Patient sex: M
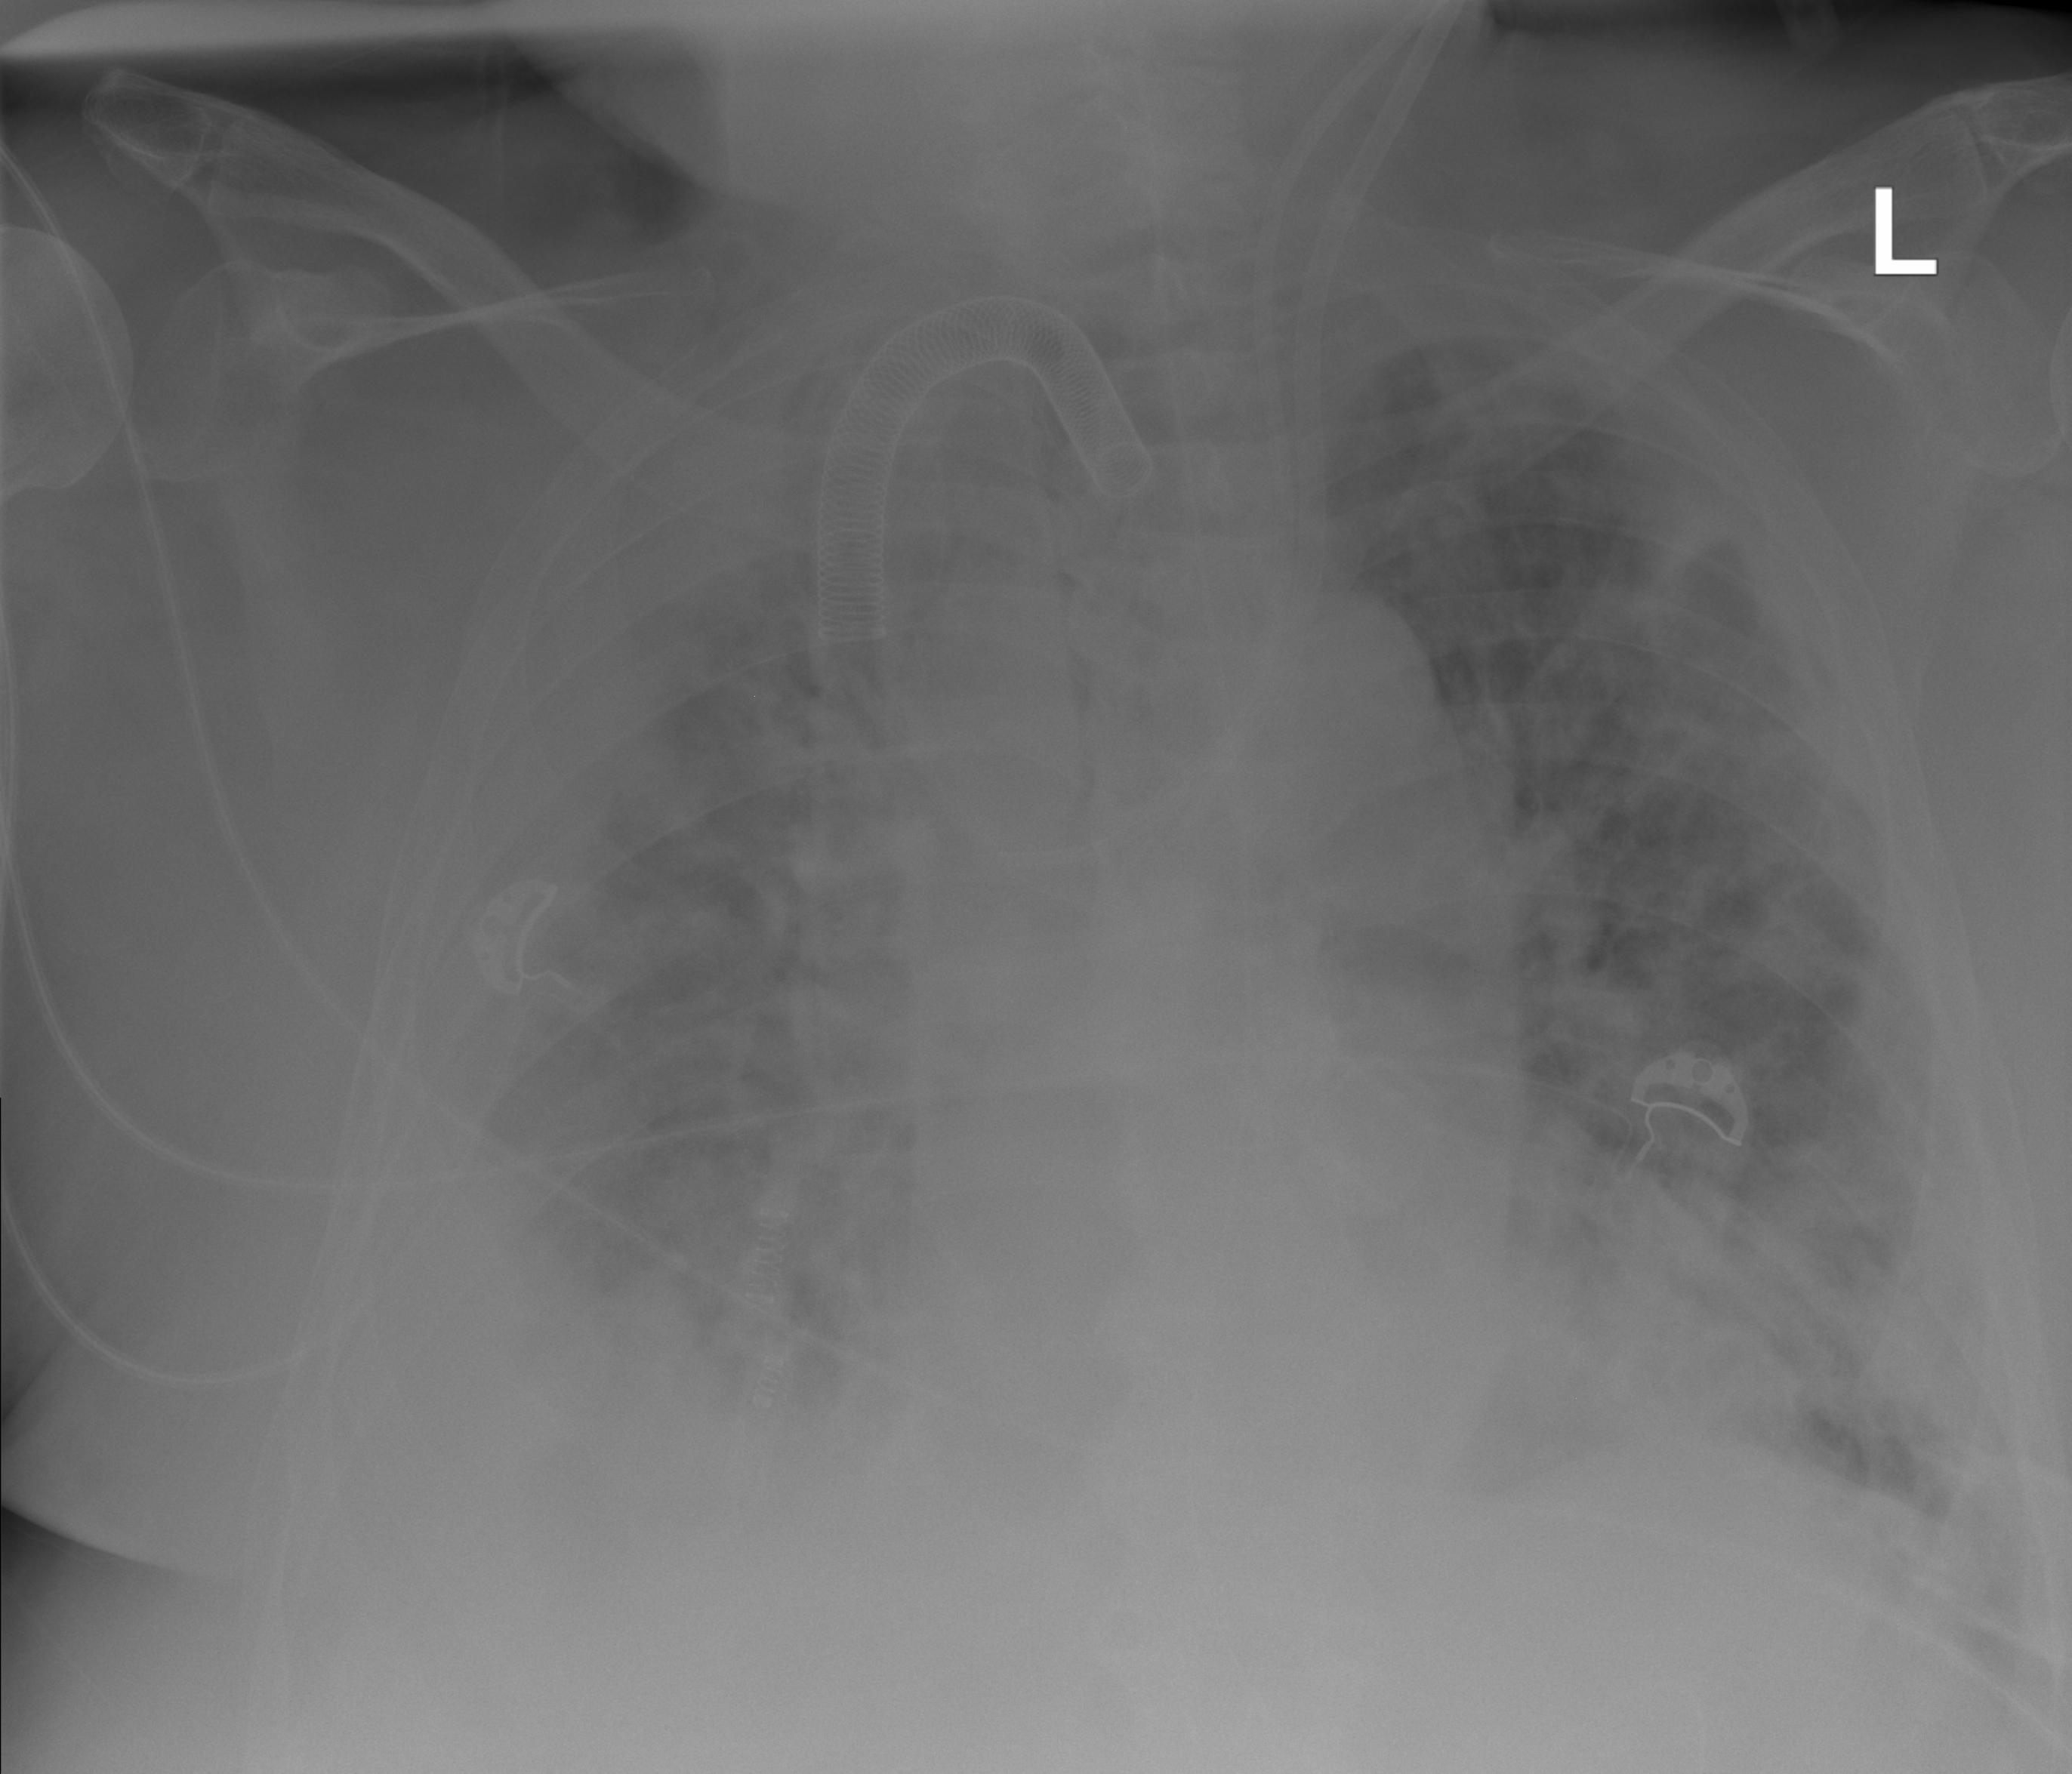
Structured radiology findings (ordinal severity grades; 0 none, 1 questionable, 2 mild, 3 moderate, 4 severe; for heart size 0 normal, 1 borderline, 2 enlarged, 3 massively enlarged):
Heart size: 2
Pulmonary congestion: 2
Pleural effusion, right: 3
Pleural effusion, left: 0
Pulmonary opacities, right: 3
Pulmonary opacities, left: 2
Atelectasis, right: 3
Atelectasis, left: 2